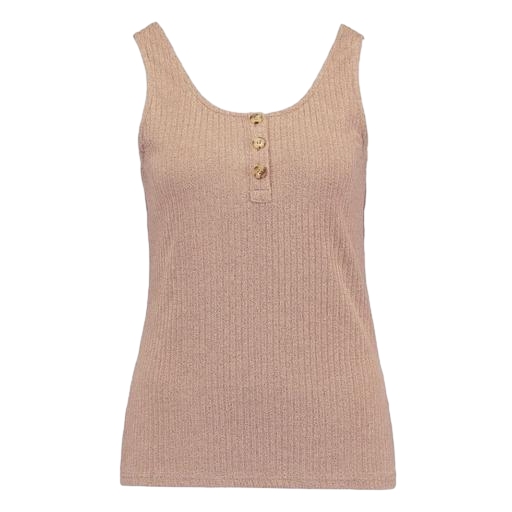
brown ribbed tank top, natural glitter rib tank, beige tank top, white background